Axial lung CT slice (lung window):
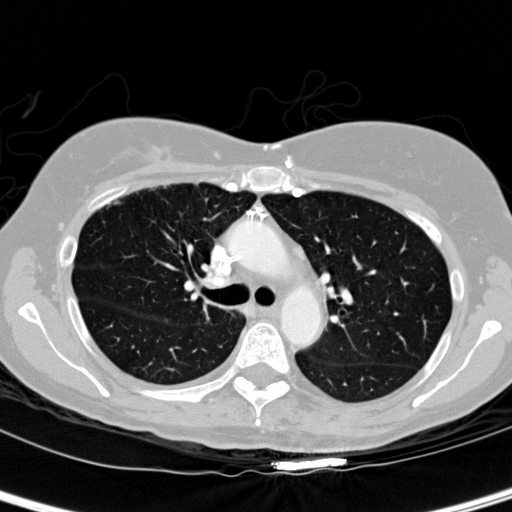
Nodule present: no